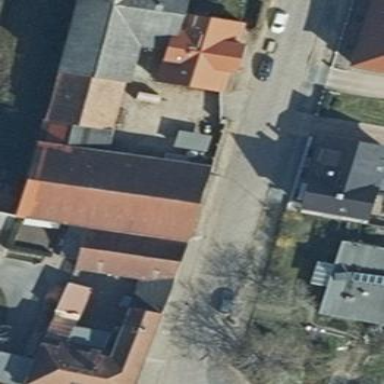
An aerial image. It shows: Gabled barn with red tar paper roof oriented along the length of the building.